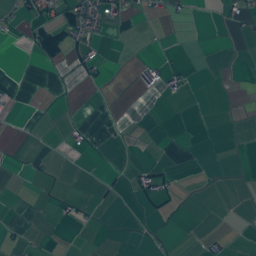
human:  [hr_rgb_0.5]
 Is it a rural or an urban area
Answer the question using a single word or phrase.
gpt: rural

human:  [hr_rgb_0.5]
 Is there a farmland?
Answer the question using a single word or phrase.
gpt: yes

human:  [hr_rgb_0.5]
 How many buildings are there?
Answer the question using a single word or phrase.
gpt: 271

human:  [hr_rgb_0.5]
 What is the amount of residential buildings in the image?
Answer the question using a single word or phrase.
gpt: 265

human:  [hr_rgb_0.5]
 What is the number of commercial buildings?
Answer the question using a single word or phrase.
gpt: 5

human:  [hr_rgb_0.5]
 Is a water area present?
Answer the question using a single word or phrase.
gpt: yes

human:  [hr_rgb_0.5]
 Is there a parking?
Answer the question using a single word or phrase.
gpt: yes

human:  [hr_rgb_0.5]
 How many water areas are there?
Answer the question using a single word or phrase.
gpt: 37

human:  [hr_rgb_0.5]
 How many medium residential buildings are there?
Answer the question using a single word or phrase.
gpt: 9

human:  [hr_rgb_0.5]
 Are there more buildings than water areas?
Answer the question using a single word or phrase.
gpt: yes

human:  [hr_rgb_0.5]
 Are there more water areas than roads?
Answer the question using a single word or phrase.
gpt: no

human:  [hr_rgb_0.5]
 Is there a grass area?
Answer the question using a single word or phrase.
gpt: yes

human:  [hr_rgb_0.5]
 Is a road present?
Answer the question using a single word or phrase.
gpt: yes

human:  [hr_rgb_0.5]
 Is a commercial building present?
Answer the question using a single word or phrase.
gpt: yes

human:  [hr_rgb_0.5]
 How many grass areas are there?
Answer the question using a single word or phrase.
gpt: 192

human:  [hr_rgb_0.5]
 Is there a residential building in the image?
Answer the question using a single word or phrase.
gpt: yes

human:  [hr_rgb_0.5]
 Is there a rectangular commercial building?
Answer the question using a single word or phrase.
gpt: yes

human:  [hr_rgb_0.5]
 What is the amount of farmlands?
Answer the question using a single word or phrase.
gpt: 101

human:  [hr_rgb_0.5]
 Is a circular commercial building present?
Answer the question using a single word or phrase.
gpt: no

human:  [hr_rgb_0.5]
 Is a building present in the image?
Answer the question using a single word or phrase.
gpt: yes

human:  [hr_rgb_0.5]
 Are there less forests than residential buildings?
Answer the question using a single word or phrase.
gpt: yes

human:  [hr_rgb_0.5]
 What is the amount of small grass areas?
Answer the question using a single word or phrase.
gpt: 15

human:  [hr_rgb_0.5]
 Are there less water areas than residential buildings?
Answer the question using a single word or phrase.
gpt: yes

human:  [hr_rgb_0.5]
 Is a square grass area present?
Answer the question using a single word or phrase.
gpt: no

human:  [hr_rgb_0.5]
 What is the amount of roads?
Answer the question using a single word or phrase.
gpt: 136

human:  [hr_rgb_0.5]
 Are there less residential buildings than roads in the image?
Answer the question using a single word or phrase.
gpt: no

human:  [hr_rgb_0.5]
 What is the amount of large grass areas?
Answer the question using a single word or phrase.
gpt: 157

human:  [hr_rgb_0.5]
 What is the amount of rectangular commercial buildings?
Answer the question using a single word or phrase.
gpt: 3

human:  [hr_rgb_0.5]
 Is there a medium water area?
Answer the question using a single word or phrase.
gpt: yes

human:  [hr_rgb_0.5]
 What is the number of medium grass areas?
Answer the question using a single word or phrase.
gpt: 20

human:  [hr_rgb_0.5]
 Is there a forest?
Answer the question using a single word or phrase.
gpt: yes

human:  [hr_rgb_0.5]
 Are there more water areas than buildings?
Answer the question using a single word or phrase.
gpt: no

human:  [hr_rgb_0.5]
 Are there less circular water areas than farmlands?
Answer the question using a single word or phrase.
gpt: yes

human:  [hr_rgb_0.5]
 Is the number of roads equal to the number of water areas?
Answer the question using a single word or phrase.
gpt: no

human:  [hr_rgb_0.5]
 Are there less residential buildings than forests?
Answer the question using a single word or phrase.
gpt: no

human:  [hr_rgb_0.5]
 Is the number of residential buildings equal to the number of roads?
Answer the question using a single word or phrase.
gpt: no

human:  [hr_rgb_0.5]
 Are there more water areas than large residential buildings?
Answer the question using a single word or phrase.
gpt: yes

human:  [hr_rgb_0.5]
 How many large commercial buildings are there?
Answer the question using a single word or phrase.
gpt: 1

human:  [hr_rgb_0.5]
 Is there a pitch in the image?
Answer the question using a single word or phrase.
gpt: yes

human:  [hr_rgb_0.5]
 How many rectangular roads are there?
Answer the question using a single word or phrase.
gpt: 0

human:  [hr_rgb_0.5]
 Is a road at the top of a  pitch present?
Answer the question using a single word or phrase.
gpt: yes

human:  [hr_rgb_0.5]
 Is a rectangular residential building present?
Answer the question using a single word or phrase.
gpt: yes

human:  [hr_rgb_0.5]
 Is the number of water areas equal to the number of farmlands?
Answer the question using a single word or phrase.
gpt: no

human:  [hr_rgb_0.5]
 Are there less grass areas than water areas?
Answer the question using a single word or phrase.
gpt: no

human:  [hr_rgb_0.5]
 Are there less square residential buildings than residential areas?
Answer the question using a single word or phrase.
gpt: no

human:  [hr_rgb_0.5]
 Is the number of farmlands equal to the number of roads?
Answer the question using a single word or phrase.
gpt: no

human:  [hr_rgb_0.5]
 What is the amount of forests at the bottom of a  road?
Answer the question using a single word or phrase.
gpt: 33

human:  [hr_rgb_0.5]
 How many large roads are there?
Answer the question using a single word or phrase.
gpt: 0

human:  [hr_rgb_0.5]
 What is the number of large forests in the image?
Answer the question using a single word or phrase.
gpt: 8

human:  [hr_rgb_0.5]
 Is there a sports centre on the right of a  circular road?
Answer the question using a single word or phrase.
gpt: no

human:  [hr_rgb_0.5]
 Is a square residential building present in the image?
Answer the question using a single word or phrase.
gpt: yes

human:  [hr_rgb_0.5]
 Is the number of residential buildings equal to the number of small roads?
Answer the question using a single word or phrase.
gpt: no

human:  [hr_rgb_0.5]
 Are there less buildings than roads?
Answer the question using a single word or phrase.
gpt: no

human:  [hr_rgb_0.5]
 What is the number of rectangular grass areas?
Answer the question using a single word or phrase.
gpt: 5

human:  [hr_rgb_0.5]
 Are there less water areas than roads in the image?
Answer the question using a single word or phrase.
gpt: yes

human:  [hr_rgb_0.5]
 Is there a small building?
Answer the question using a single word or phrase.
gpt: yes

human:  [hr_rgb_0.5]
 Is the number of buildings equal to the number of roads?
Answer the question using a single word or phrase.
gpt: no

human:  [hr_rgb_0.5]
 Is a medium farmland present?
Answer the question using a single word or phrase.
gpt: yes

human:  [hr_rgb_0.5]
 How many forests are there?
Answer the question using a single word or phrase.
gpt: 33

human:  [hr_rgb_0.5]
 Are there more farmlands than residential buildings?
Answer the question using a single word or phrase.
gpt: no

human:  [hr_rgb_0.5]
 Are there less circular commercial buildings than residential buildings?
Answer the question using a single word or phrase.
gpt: yes

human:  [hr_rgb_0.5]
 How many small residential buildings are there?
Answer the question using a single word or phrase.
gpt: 255

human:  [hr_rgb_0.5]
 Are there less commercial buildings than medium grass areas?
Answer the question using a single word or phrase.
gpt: yes

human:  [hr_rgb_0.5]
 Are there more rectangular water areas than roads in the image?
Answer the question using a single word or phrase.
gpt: no